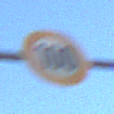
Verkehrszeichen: Geschwindigkeit100
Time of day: Dawn
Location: Outdoor (Nature)
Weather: Clear
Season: NotSpecified
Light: Natural